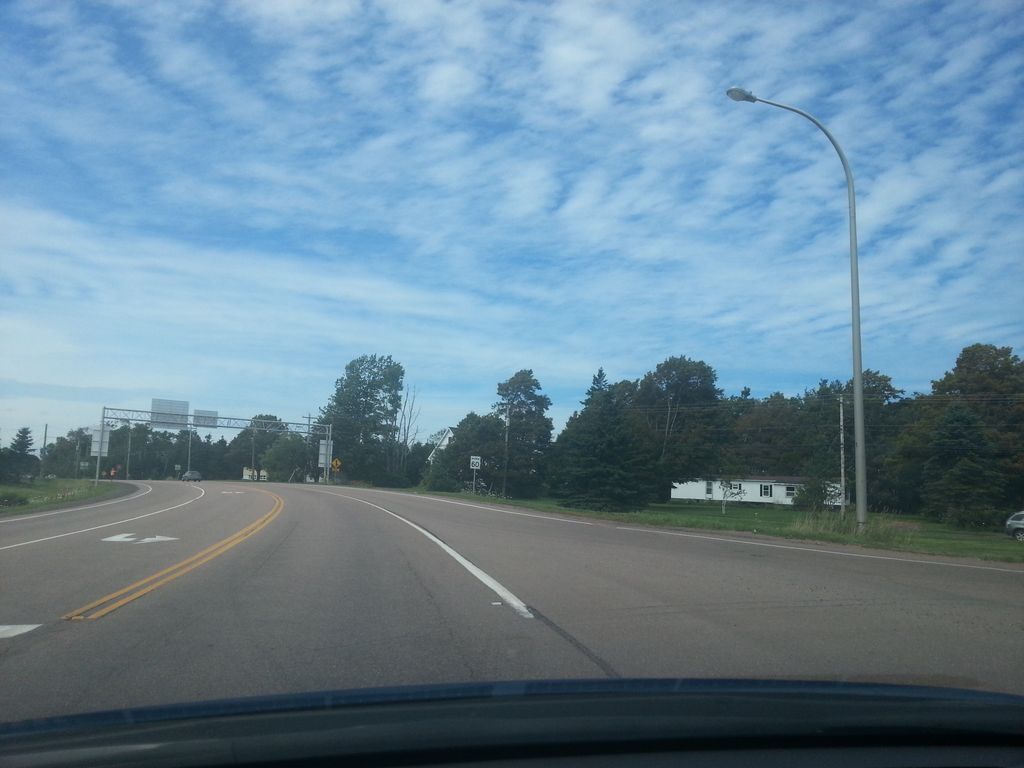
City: charlottetown